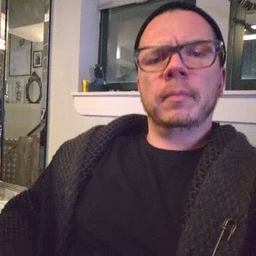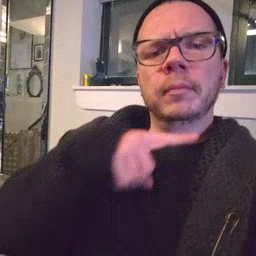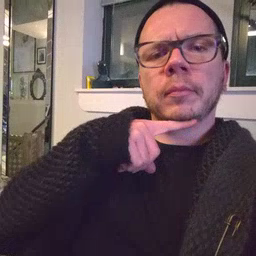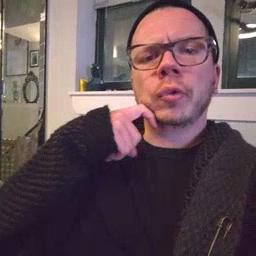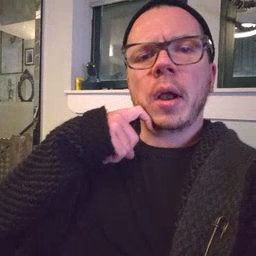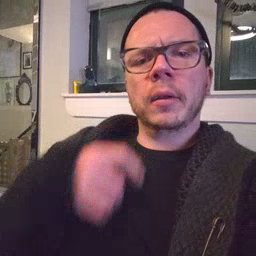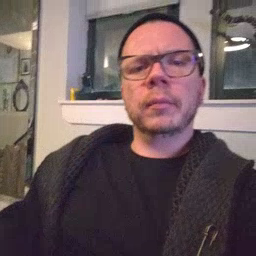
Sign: dry